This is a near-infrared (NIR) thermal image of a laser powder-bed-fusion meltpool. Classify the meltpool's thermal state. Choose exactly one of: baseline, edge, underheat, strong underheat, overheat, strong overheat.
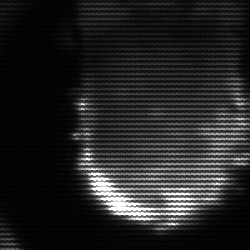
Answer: baseline